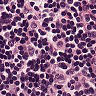
Metastatic tissue present: no